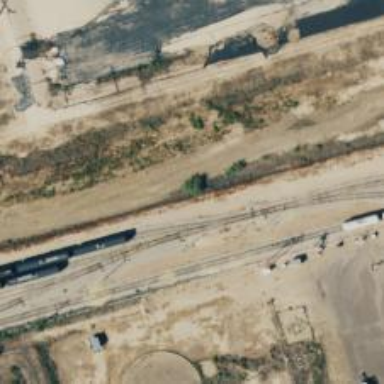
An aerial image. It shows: Railway yard.